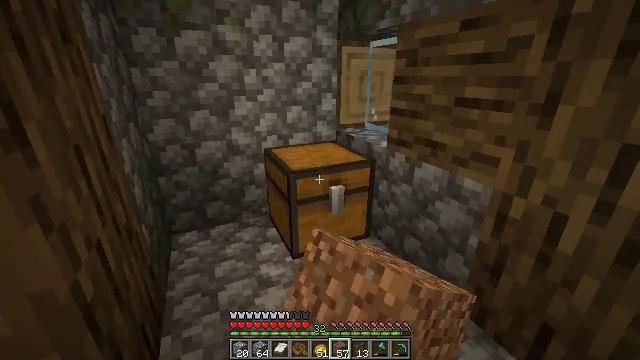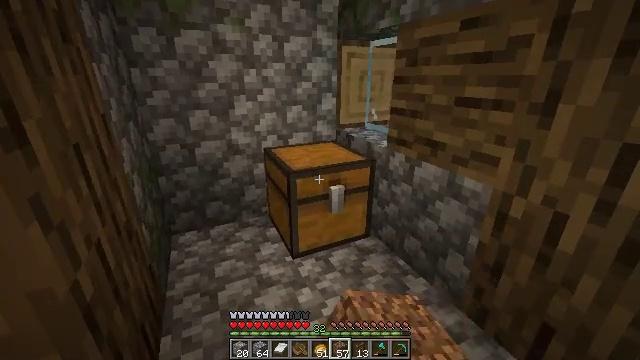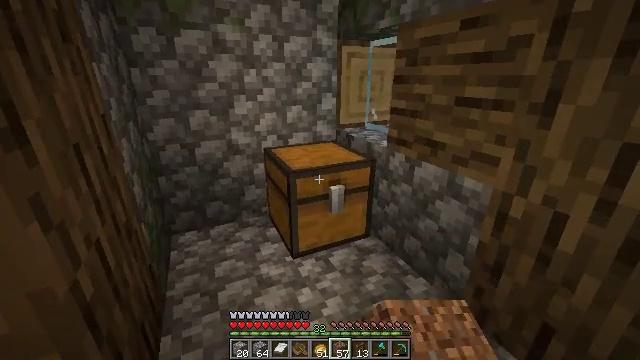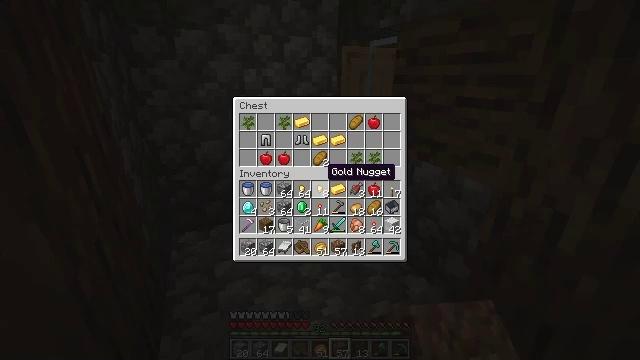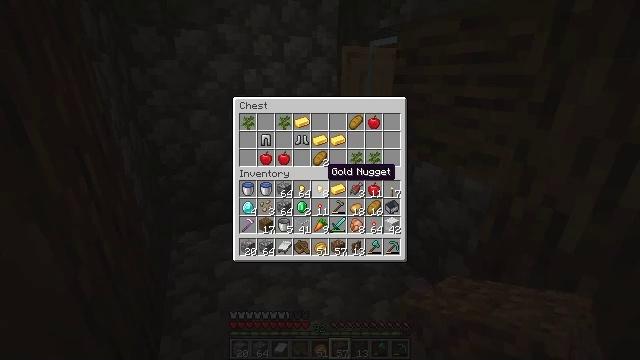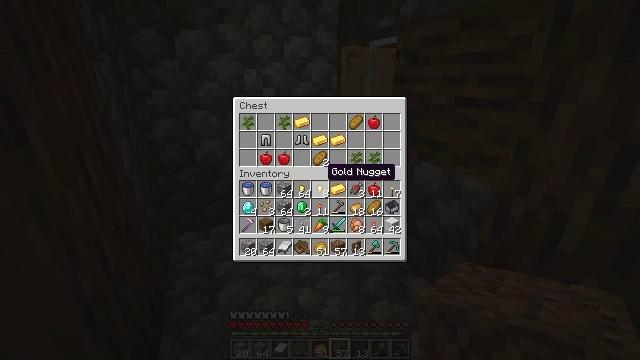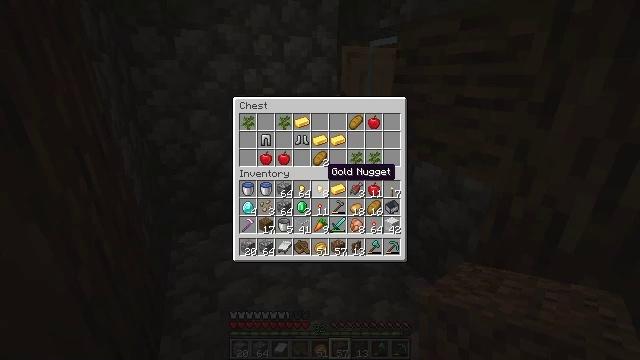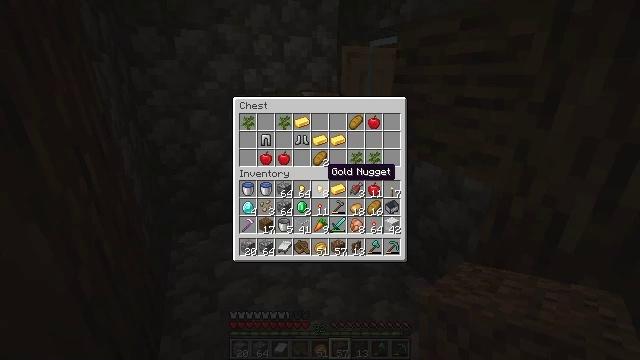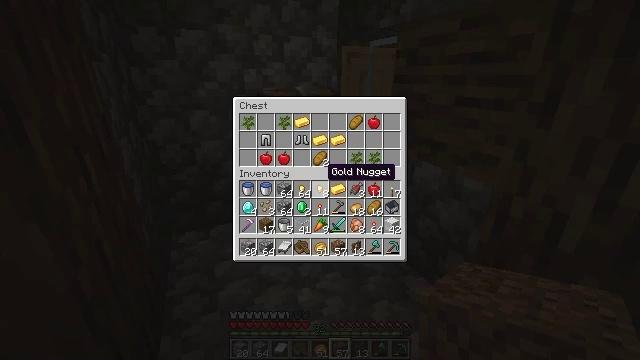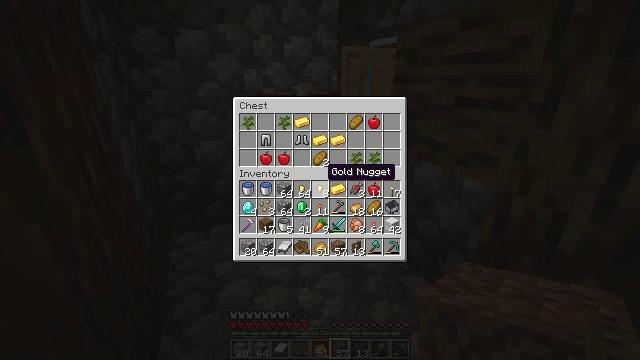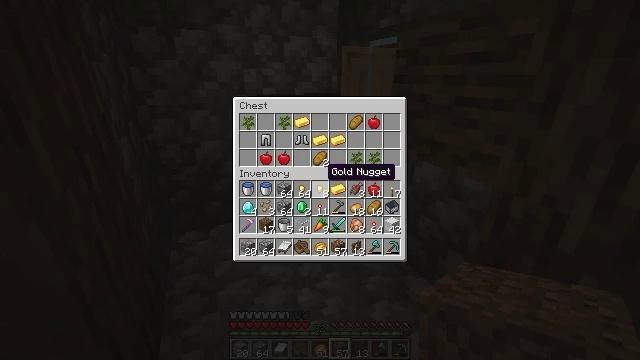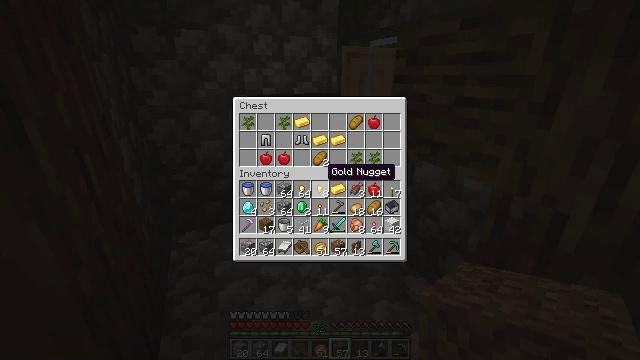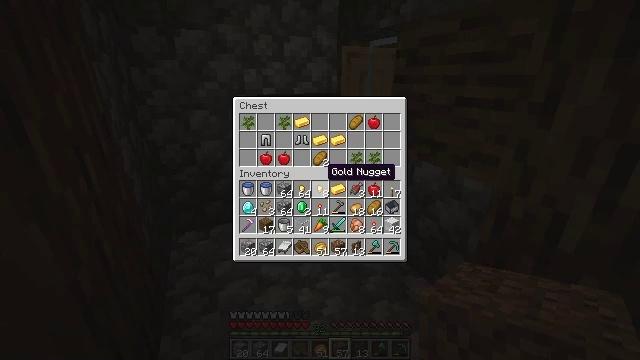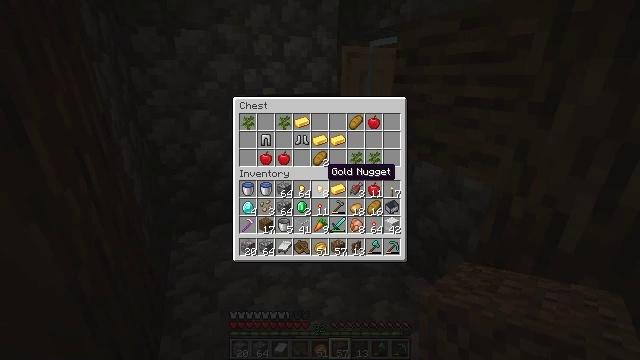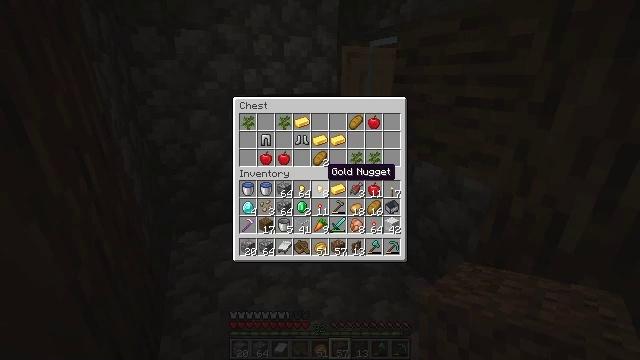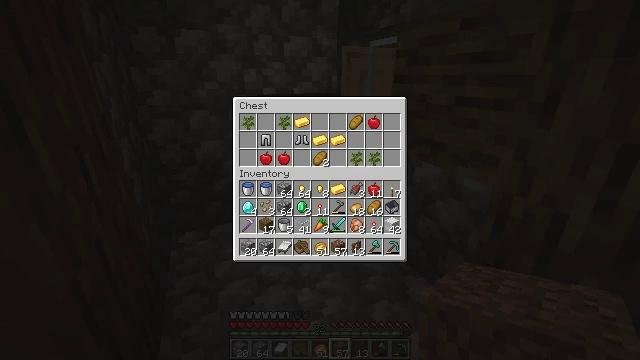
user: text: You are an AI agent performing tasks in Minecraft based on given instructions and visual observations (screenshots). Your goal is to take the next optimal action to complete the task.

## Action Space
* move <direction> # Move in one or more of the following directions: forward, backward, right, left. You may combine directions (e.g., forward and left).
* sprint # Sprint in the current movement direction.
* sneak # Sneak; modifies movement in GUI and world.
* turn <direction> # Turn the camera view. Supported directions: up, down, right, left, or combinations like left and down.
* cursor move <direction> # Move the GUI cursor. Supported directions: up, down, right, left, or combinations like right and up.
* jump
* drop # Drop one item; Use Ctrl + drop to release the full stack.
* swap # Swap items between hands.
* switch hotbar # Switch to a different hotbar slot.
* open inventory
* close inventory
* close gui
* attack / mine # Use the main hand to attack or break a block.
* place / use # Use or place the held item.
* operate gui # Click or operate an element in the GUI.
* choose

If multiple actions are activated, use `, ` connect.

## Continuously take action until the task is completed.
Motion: motion action
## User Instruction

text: Collect the blast furnace by mining it.
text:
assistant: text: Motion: use / place
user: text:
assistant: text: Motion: no_op
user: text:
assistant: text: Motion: no_op
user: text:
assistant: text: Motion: no_op
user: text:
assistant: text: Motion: no_op
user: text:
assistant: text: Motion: no_op
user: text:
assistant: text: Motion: no_op
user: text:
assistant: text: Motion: no_op
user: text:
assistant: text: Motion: no_op
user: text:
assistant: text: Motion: no_op
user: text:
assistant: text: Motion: no_op
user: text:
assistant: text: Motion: no_op
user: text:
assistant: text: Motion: no_op
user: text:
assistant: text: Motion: no_op
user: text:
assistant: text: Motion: no_op
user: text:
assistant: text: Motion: no_op
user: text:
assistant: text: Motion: no_op
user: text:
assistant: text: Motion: no_op
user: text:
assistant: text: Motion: sneak, turn up
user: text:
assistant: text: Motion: sneak
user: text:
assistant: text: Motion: sneak
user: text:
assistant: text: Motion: sneak
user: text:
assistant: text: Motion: sneak
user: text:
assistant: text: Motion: sneak
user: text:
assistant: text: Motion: sneak
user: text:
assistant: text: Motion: sneak
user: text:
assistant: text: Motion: sneak, attack / mine
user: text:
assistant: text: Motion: sneak, attack / mine
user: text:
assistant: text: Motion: sneak, turn left
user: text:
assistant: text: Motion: sneak